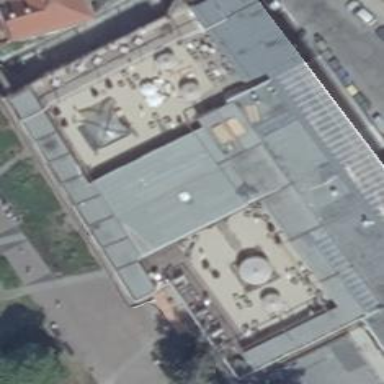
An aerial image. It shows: Building with flat beige roof made of sand material.